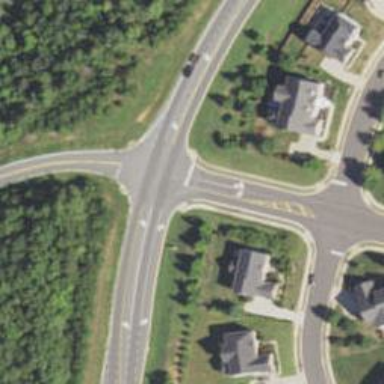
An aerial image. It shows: Marked crossing on the road.